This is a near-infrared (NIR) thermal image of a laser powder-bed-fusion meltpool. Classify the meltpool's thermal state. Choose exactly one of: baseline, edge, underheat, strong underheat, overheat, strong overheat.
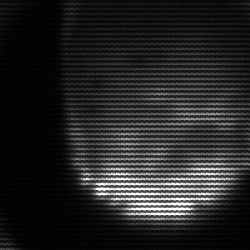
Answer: edge